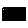
Label: bird